Question: I am using the same style for my dropdown box, and a textbox, which is working fine, except that they are different lengths, only by ~10px
<URL>

I can't seem to get them the same length without using seperate classes for each. It actually seems that the dropdown icon at the end is suppose to be to the right more?
'''
#container {
width:500px;
}
.form-textbox, .form-dropdown {
border: 0;
outline: 0;
height: 20px;
width:100%;
padding-left: 10px;
background-color: rgb(204, 204, 204);
color: #666;
}
'''
'''
<div id="container">
<select class="form-dropdown " name="turnover" />
<option value="1">Less than PS49,999 per year</option>
<option value="2">PS50,000 - PS99,999 per year</option>
<option value="3">PS100,000 - PS249,999 per year</option>
<option value="4">PS250,000 - PS499,999 per year</option>
<option value="5">PS500,000 - PS999,999 per year</option>
<option value="6">PS1,000,000 or more per year</option>
</select>
<br>
<p>
<input class="form-textbox ofTextbox" name="market" type="text" />
</p>
</div>
'''
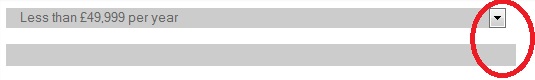
Answer: Apply <URL>
'''
.form-textbox, .form-dropdown{
border: 0;
outline: 0;
height: 20px;
width:100%;
padding-left: 10px;
background-color: rgb(204, 204, 204);
color: #666;
-moz-box-sizing: border-box; // Added rule
-webkit-box-sizing: border-box; // Added rule
box-sizing:border-box; // Added rule
}
'''
<URL>